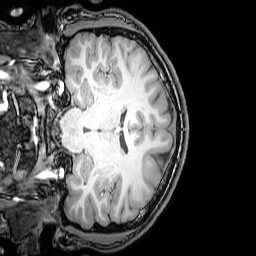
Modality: T1w
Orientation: coronal
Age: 22
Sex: male
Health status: healthy
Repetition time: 0.081 s
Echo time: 0.037 s